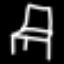
Label: chair